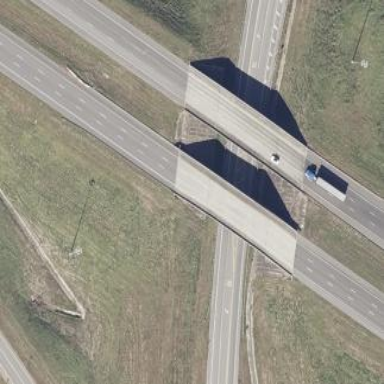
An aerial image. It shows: Bridge with beam structure.